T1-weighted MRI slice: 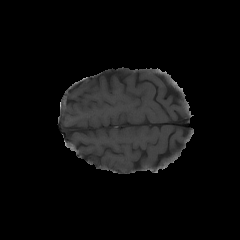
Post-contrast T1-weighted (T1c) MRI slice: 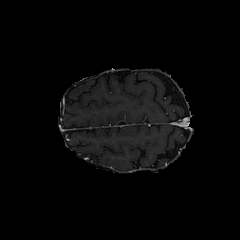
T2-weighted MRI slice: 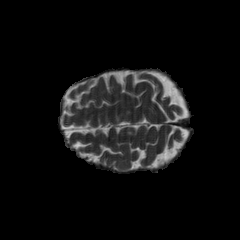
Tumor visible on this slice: no